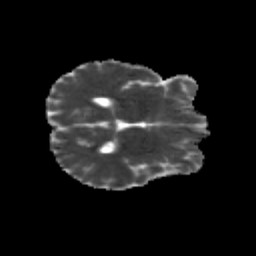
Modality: MD
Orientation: axial
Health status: healthy
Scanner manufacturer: siemens
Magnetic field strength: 3 T
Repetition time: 12 s
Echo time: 0.092 s